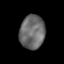
Tissue: prostate
Cell type: T cells
Senescence score: 0.3172
Nuclear area (px): 829
Mean DAPI intensity: 107.03